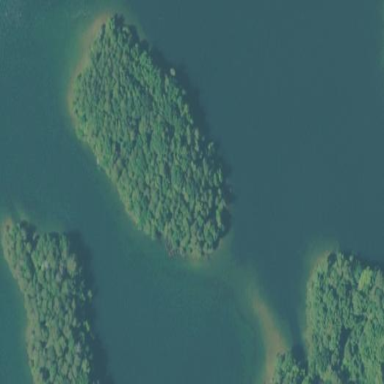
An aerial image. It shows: Island covered with woodland.